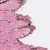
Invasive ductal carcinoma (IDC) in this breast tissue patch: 0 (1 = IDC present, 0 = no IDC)